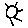
Label: sun